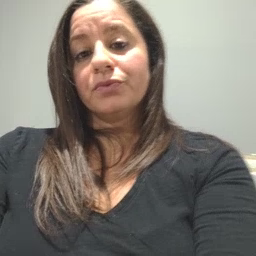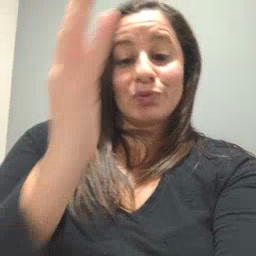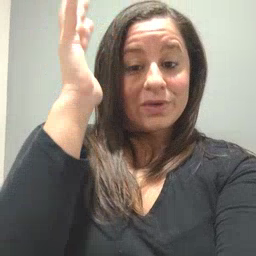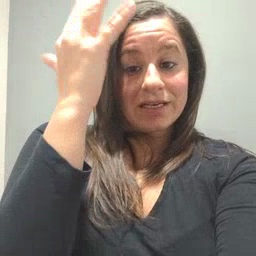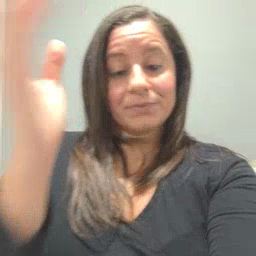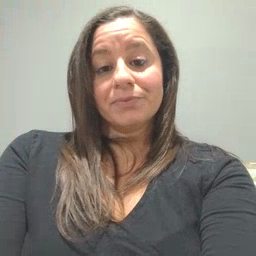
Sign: tree